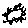
Label: sun